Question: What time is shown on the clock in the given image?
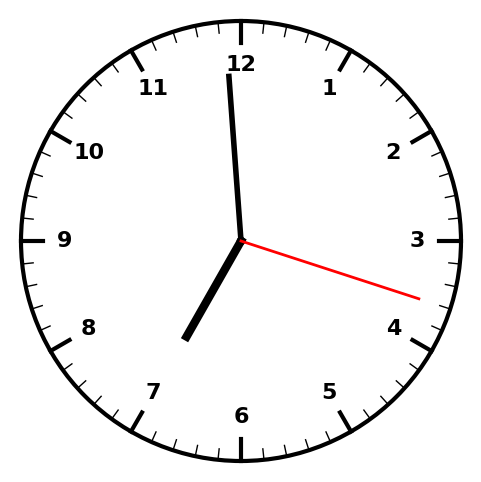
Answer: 06:59:18